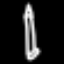
Label: pencil